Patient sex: M
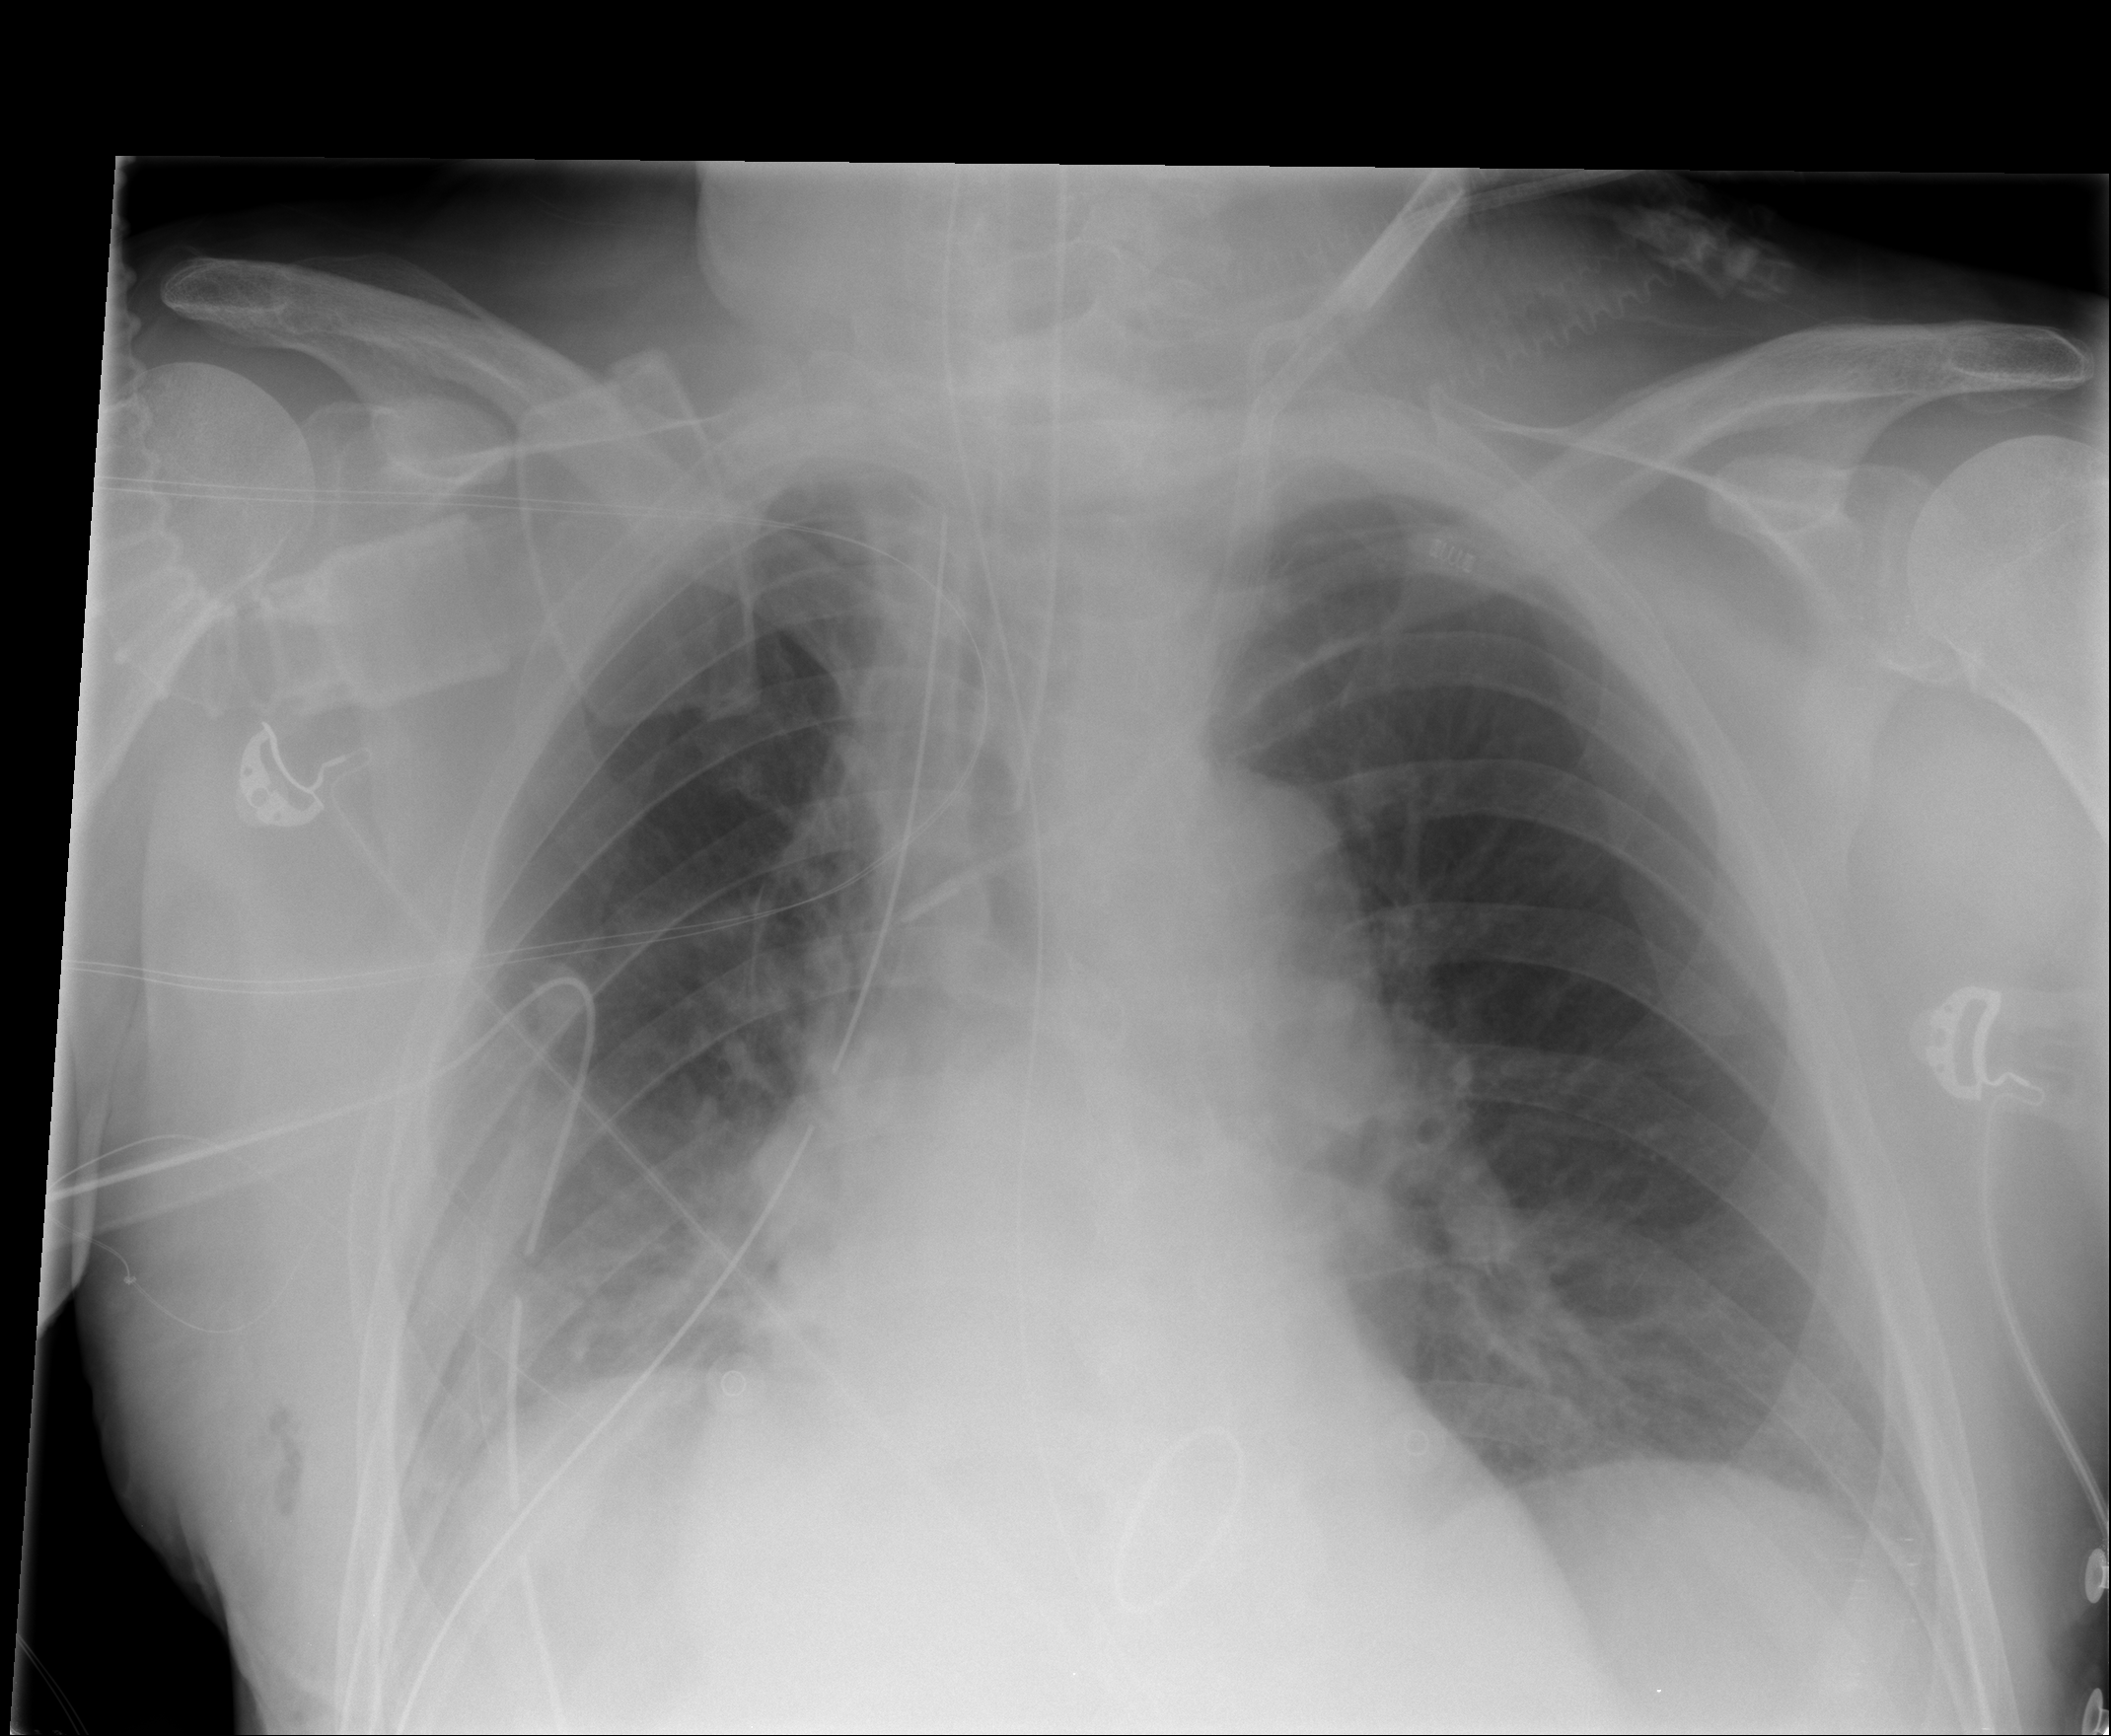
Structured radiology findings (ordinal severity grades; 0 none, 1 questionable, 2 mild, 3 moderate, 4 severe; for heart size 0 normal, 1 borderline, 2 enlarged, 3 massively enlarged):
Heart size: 1
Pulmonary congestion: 1
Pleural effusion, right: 1
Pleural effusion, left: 1
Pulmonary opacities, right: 2
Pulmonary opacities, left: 0
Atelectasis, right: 2
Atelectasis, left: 1